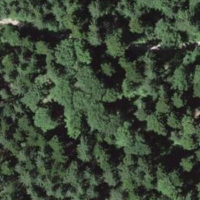
EUNIS habitat code: 44
Species observed at this site:
Aquilegia vulgaris